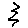
Label: zigzag